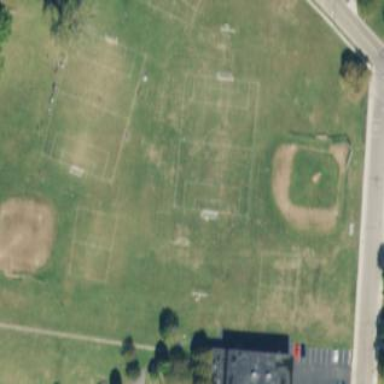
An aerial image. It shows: Pitch for American football.